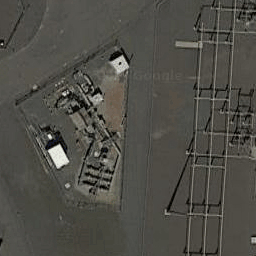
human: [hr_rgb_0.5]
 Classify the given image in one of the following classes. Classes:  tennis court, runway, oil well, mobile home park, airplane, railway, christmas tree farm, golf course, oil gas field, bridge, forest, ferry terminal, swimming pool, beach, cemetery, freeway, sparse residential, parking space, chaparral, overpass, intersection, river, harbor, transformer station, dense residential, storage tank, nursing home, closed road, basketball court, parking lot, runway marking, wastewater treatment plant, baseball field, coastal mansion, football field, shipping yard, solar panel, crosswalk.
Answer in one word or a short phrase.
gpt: transformer station